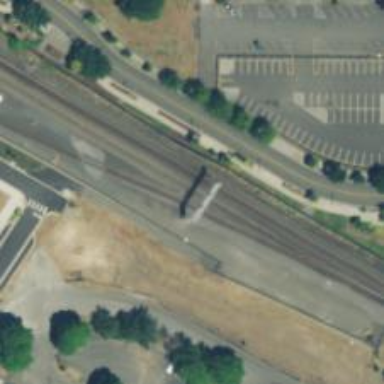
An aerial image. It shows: Railway signal.